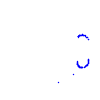
Particle: proton